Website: crate-barrel
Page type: account-selection
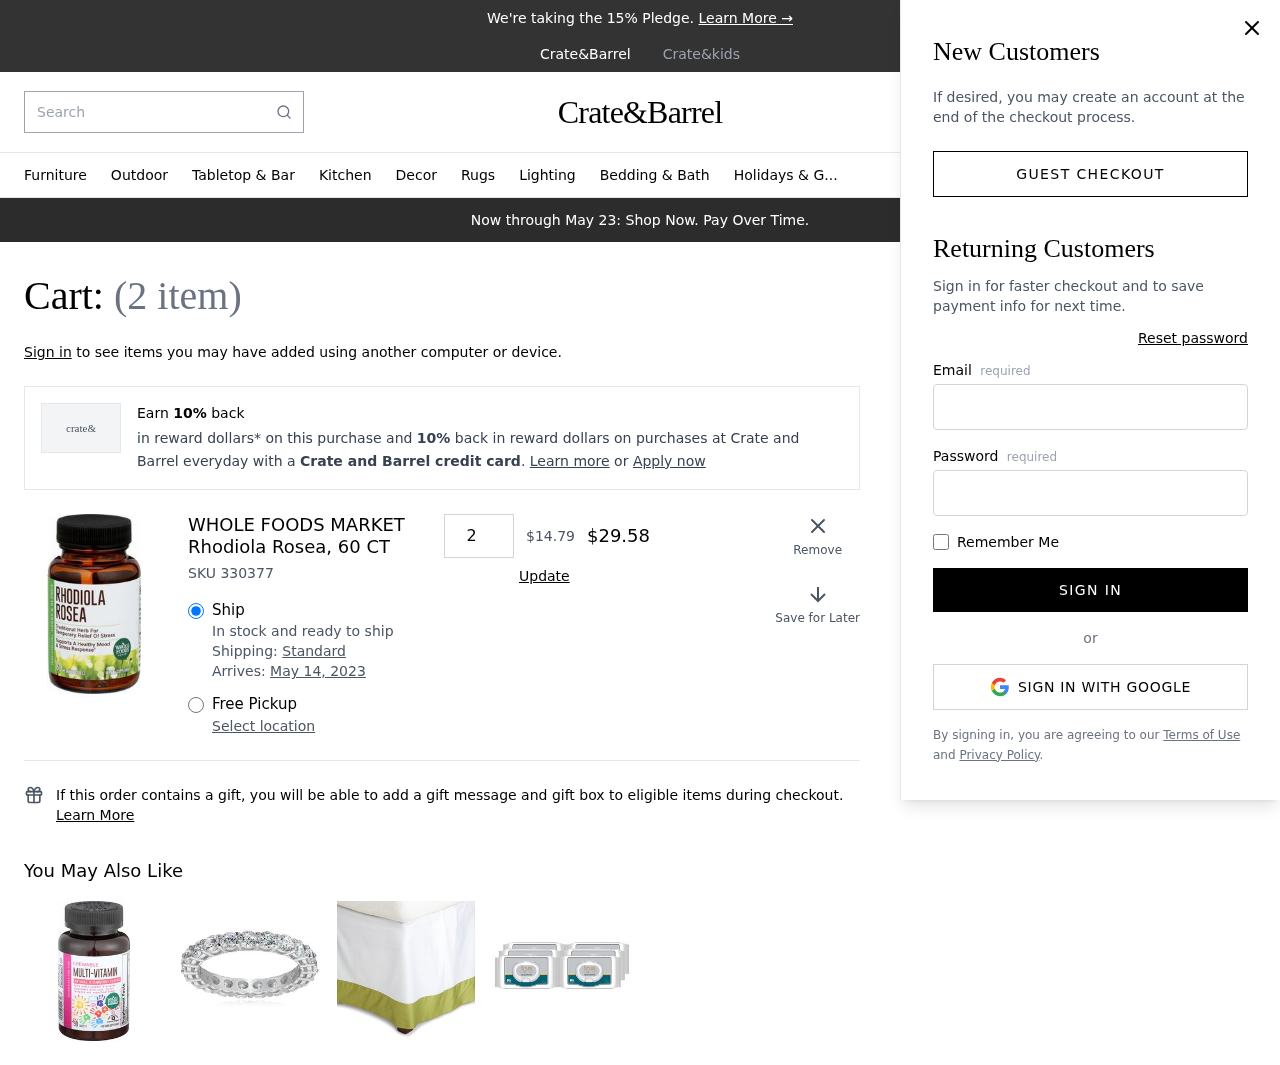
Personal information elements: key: PII_EMAIL
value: gregory.lopez@hotmail.com
Product elements: key: PRODUCT1_NAME
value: WHOLE FOODS MARKET Rhodiola Rosea, 60 CT
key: PRODUCT1_PRICE
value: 14.79
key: PRODUCT1_QUANTITY
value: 2
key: PRODUCT1_SKU
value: SKU 330377
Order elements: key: ORDER_NUM_ITEMS
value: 2
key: ORDER_DELIVERY_DATE
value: May 14, 2023
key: ORDER_SUBTOTAL
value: $29.58
Search elements: key: HEADER_SEARCH
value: Search